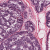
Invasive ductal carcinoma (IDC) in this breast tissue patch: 0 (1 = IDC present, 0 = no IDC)